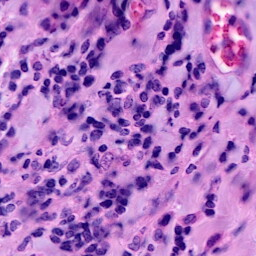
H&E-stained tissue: Breast